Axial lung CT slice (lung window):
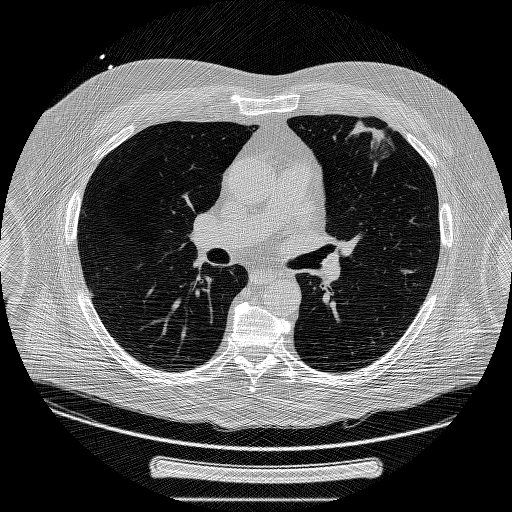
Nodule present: yes
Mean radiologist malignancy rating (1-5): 5